Field crop: maize
Growth stage: 2
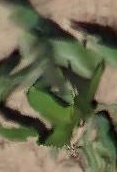
Species: maize